Question: I saw the following equivalence in the <URL>:

but I don't understand why, so I want to figure out how to prove:
<URL>
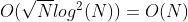
Answer: As explained by @Joni, you can prove that 'log(N)^2 < 16 * sqrt(N)', which gives the expected big-O notation.
But you might be troubled because this equal sign is a <URL>:
'O(log(N)^2) = O(sqrt(N))' is true, but
'O(sqrt(N)) = O(log(N)^2)' is false!